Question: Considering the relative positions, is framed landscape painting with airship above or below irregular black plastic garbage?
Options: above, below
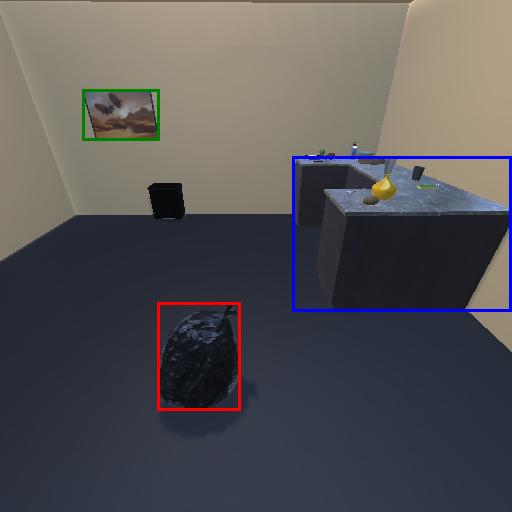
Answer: above